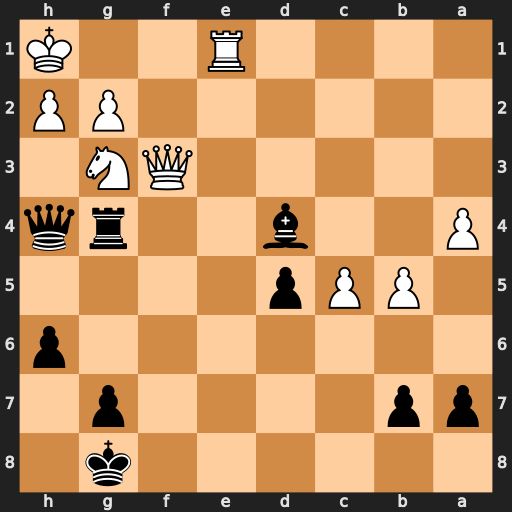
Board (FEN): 6k1/pp4p1/7p/1PPp4/P2b2rq/5QN1/6PP/4R2K
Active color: b
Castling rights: -
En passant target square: -
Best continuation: Qxh2+ Kxh2 Rh4#